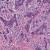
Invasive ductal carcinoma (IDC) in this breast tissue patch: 1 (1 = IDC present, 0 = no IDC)